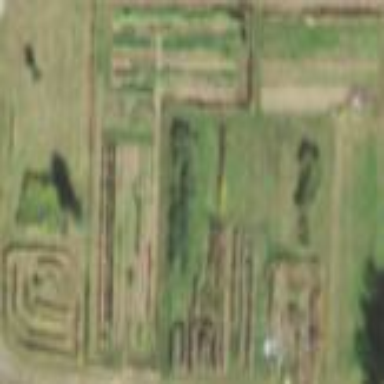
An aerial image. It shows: Area designated for allotments.